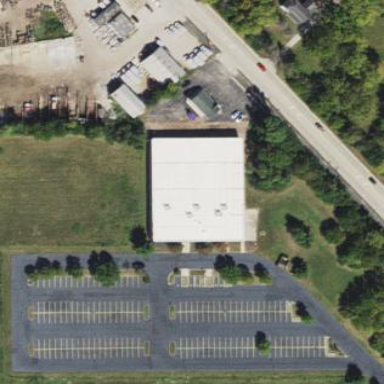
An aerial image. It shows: Building that houses bowling alley.